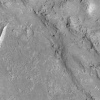
Atmospheric dust classification: not_dusty